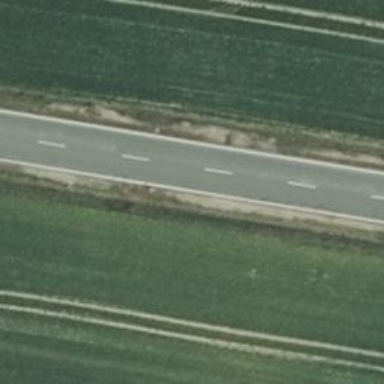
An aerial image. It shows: Tertiary road with asphalt surface.